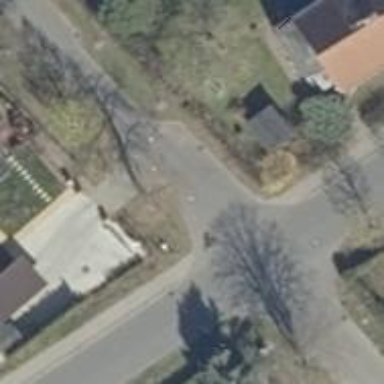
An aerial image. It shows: Unmarked crossing on the road.